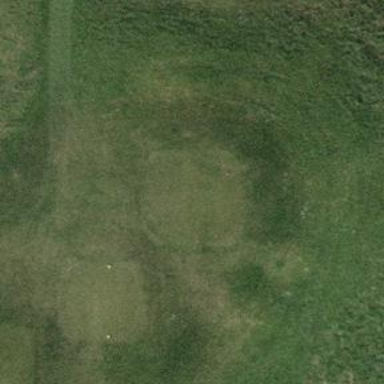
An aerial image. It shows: Golf tee.